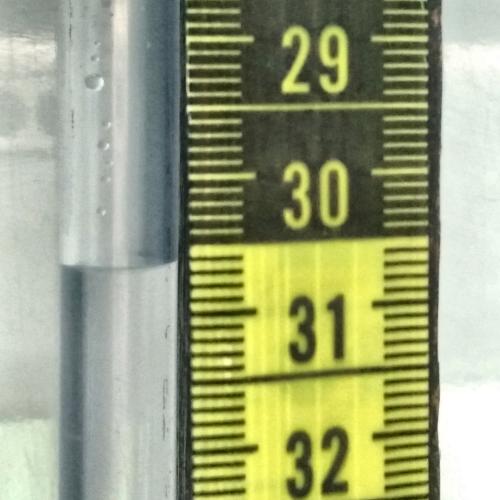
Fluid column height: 30.6 cm